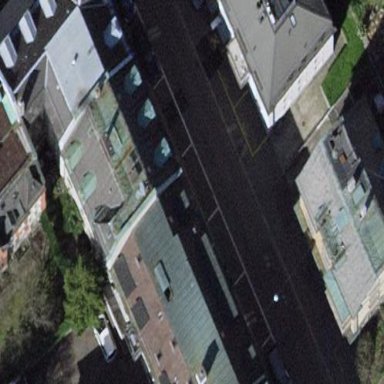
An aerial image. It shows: Parking lane with asphalt surface. The orientation of the parking spots is parallel.